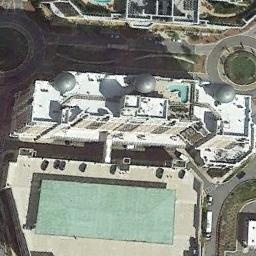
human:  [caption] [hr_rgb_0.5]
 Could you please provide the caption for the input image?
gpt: In a business district there are several tall buildings of different shapes and several arterial roads with many cars and many trees .

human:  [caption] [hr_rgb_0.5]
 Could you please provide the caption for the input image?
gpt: The commercial area is next to many roads .

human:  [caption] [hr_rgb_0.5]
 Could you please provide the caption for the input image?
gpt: There are several tall buildings .

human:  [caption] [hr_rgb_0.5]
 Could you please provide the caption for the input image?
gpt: A commercial area with two large buildings is surrounded by some roads and two roundabouts beside .

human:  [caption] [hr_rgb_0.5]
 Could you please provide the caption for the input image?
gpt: A building with a green roof beside a white building on a commercial area .